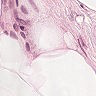
Metastatic tissue present: no